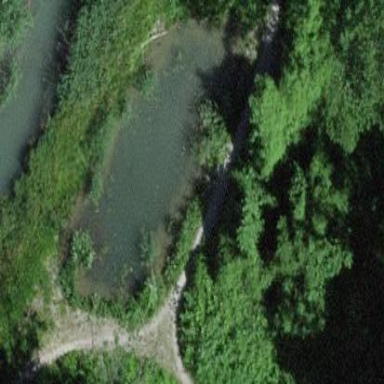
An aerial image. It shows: Serene pond surrounded by nature.